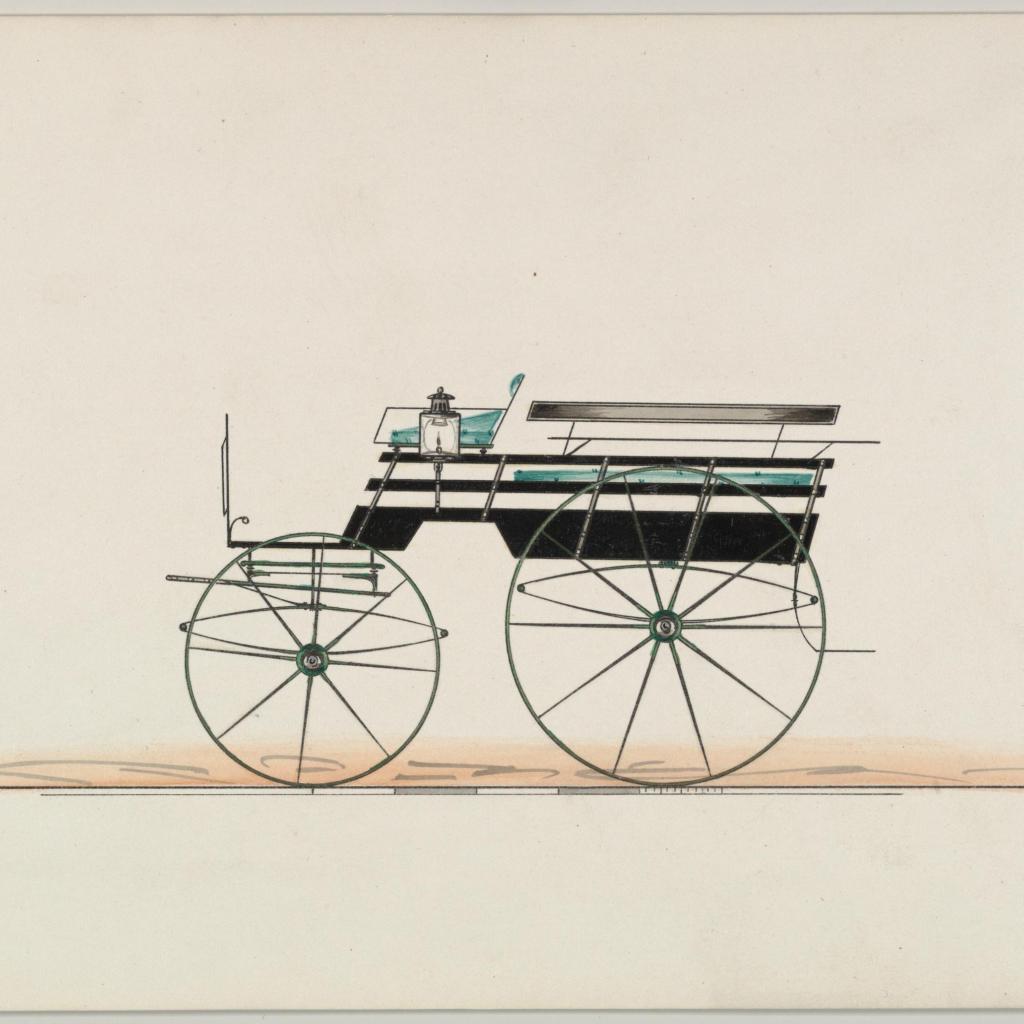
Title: Design for Wagonette or Omnibus (unnumbered)
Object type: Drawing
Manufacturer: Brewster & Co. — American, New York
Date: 1850–70
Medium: Pen and black ink, watercolor and gouache with gum arabic
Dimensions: sheet: 6 1/8 x 9 1/16 in. (15.6 x 23 cm)
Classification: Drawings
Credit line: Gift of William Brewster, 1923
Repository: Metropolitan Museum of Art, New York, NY